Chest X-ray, AP view. Patient: 52 years old, sex F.
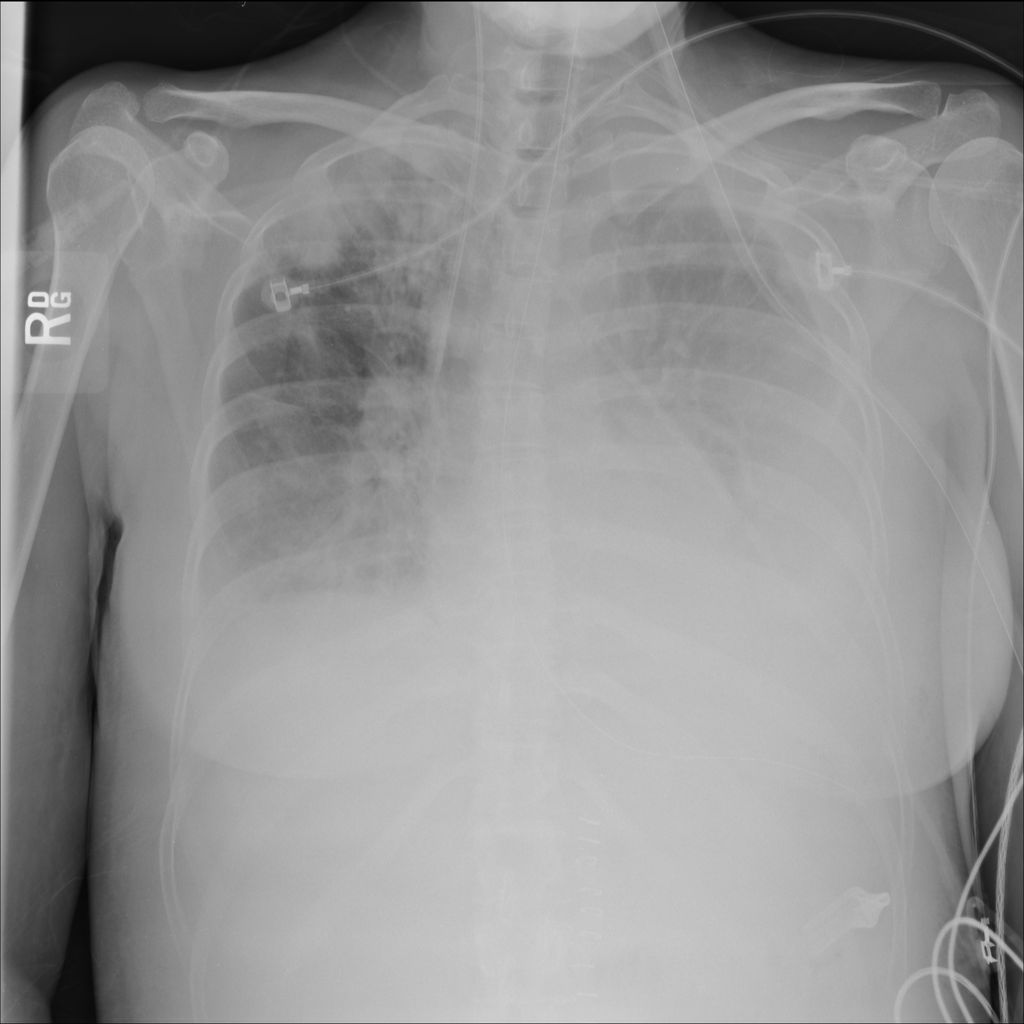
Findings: Effusion, Infiltration